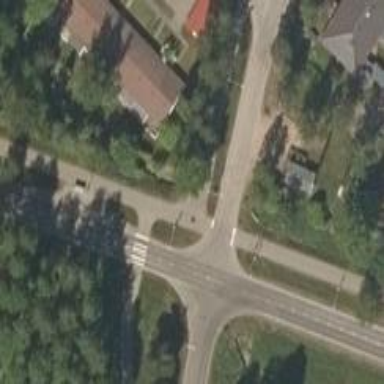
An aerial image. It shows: Uncontrolled road crossing.